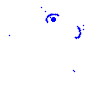
Particle: pion